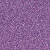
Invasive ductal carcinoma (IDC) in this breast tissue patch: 1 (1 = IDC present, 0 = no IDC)